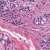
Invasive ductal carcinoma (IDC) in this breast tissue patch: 0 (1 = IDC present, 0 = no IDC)